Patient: sex F, age 83
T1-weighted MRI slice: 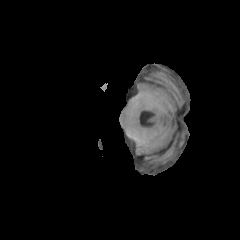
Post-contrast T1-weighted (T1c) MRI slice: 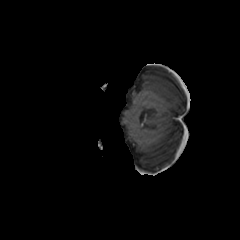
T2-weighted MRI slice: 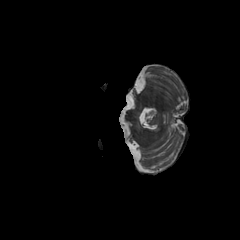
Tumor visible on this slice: no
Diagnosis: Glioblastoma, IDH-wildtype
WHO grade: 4